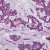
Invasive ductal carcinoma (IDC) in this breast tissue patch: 1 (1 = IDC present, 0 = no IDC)